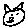
Label: cat